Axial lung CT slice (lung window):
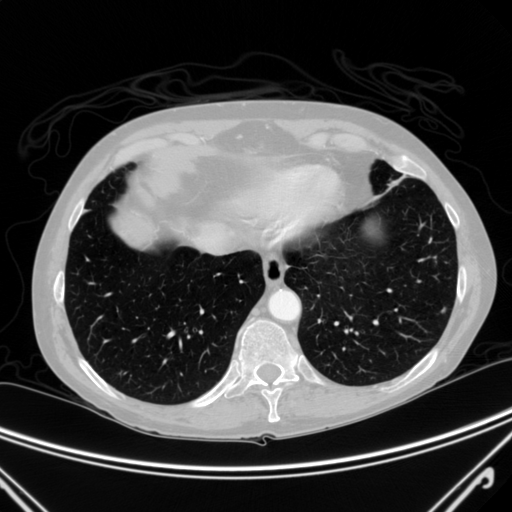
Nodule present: yes
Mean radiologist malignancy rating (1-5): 2.5